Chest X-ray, PA view. Patient: 37 years old, sex M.
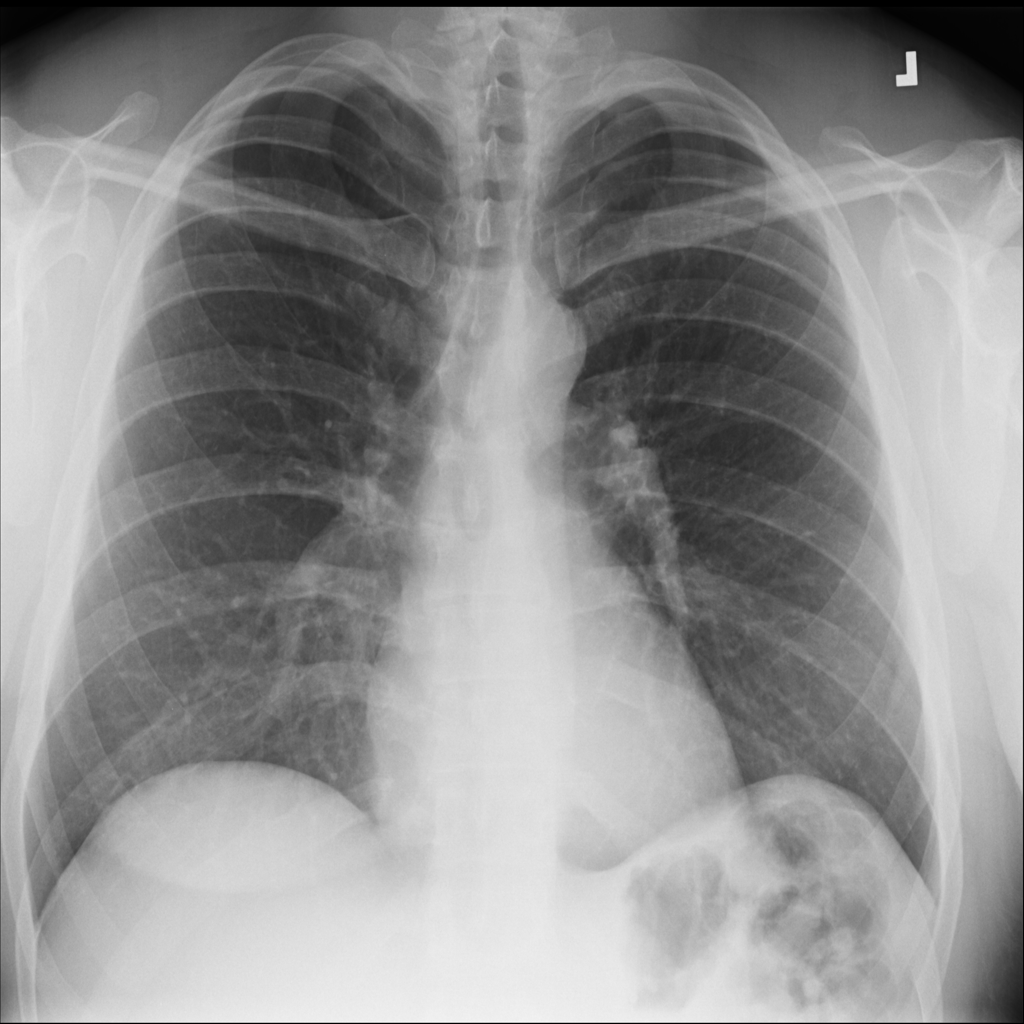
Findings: No Finding